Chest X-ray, AP view. Patient: 20 years old, sex F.
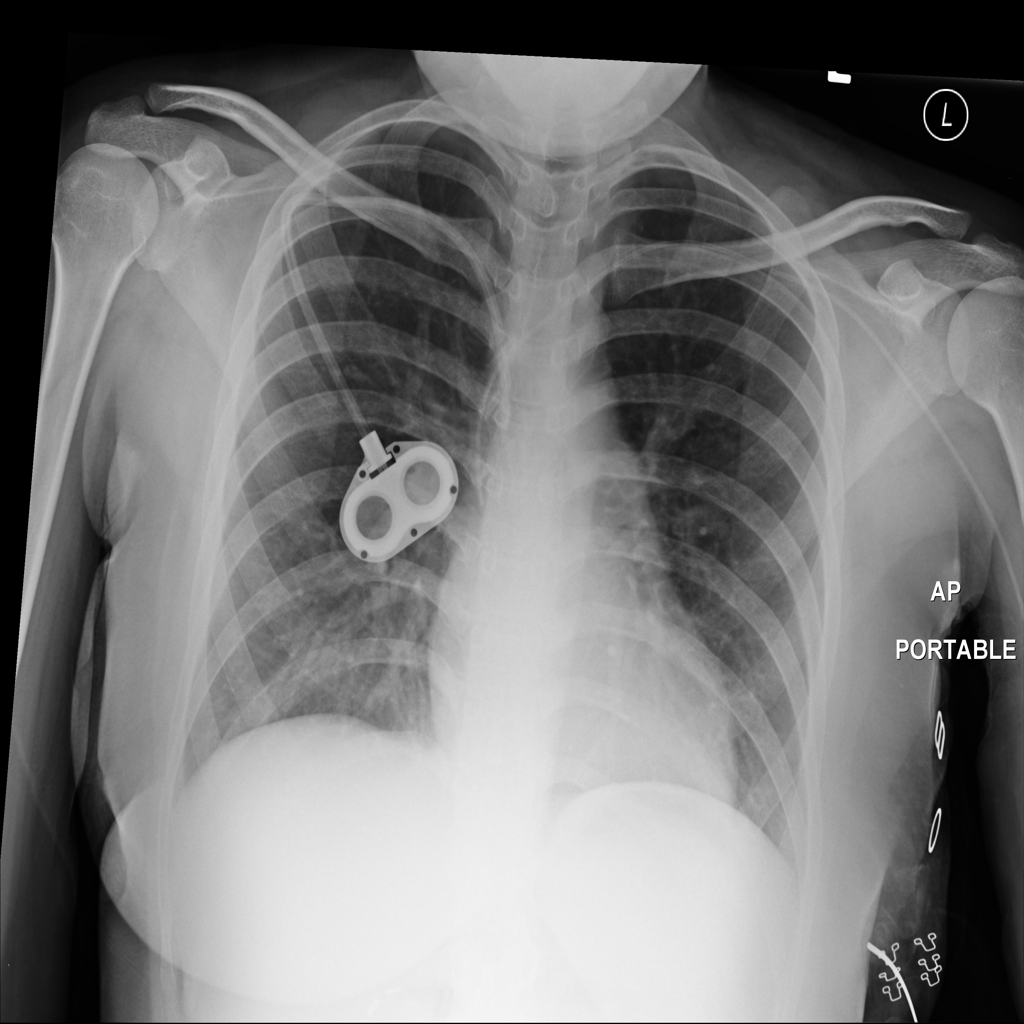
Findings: No Finding